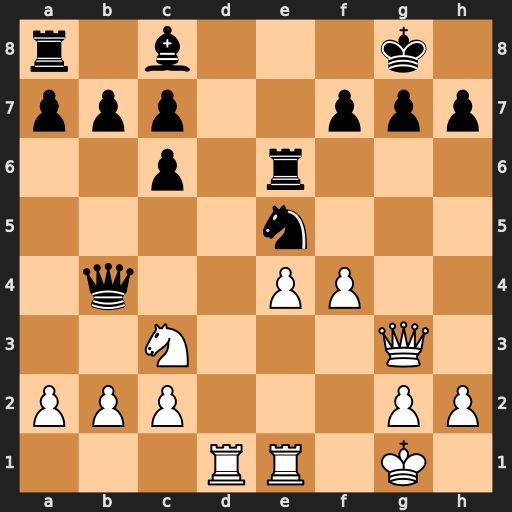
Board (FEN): r1b3k1/ppp2ppp/2p1r3/4n3/1q2PP2/2N3Q1/PPP3PP/3RR1K1
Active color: w
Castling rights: -
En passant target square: -
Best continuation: Rd8+ Qf8 Rxf8+